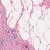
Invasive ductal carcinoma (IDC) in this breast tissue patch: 1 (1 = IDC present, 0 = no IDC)